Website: bh-photo
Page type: delivery-shipping
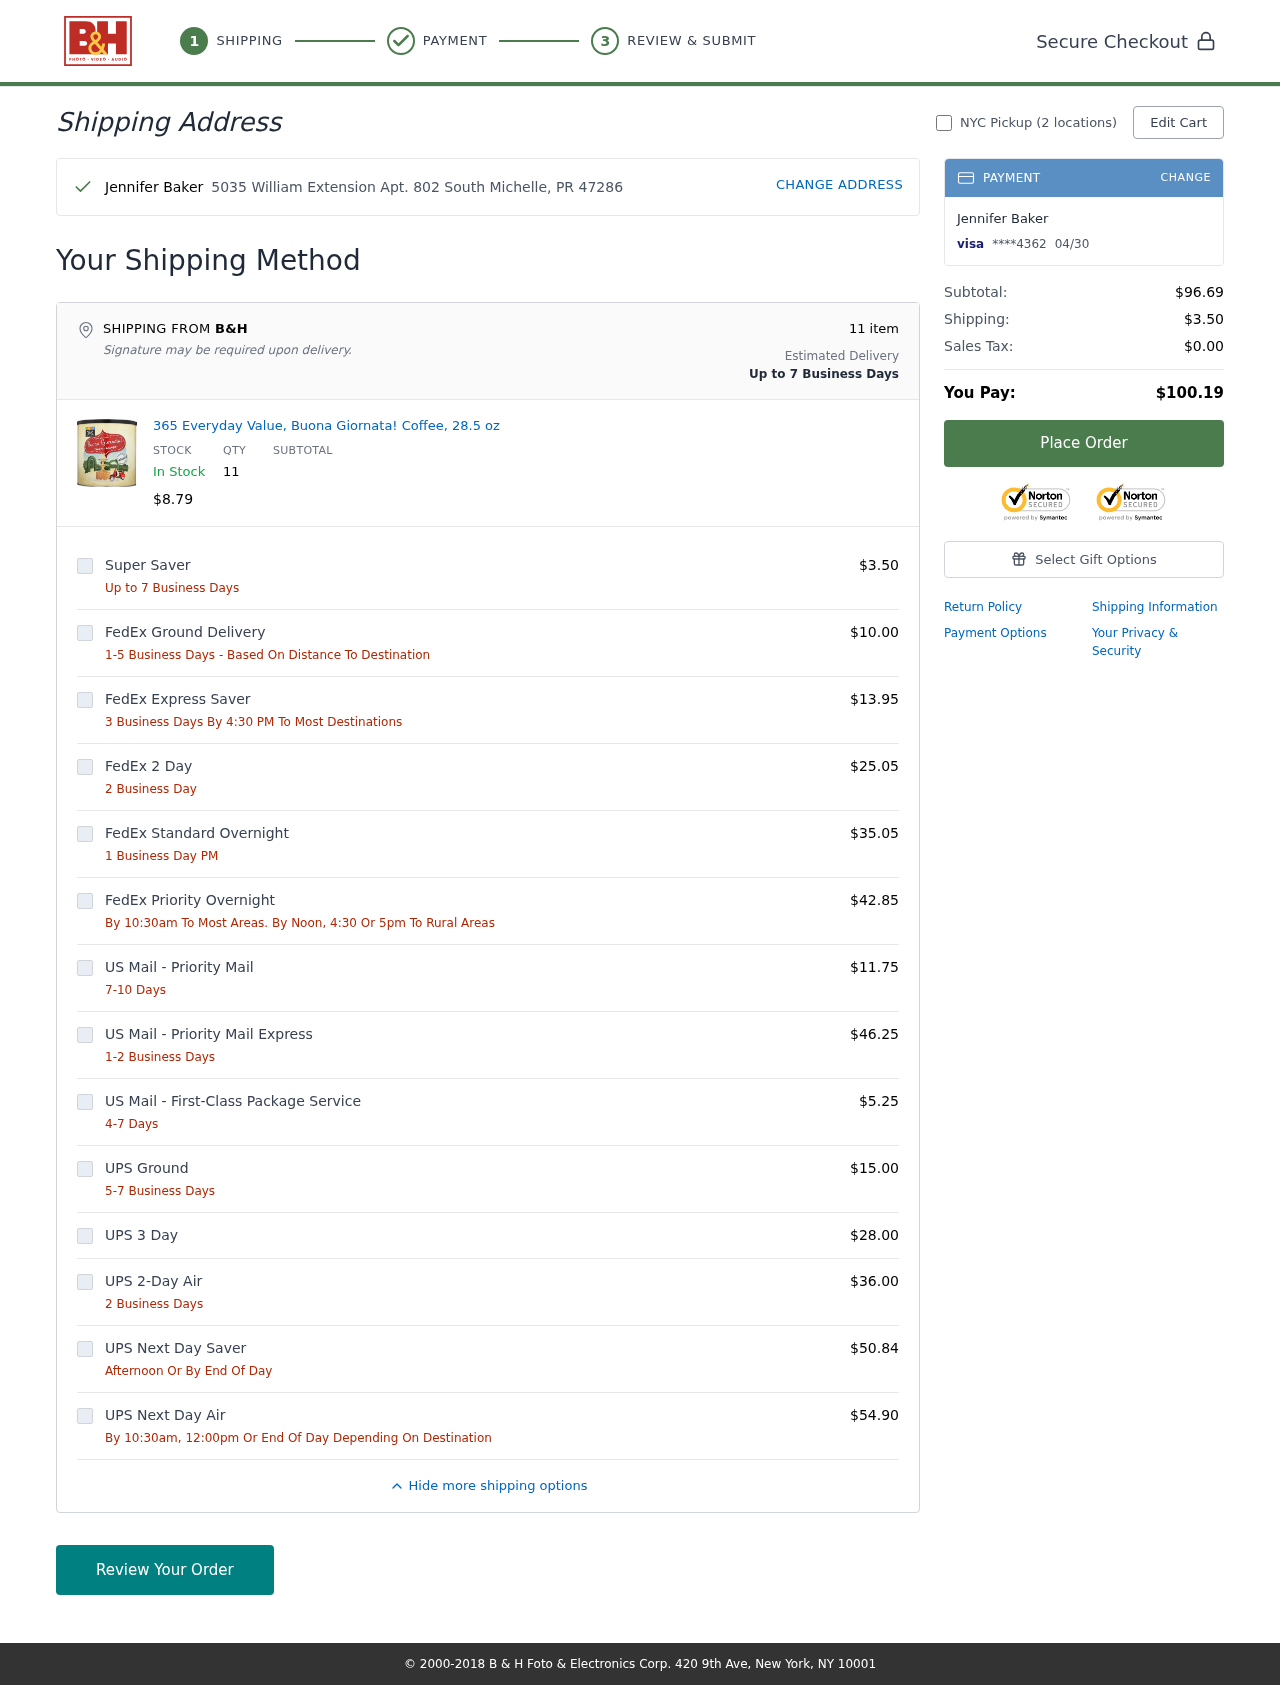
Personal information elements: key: PII_CARD_EXPIRY
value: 04/30
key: PII_CARD_LAST4
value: ****4362
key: PII_CARD_TYPE
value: visa
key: PII_CITY_STATE_ZIP
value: South Michelle, PR 47286
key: PII_FULLNAME
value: Jennifer Baker
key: PII_STREET
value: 5035 William Extension Apt. 802
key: PII_FIRSTNAME
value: Jennifer
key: PII_LASTNAME
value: Baker
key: PII_FULLNAME2
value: Jennifer Baker
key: PII_FULLNAME3
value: Jennifer Baker
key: PII_FIRSTNAME2
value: Jennifer
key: PII_FIRSTNAME3
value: Jennifer
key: PII_LASTNAME2
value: Baker
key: PII_LASTNAME3
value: Baker
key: PII_FIRSTNAME_DERIVED
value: Jennifer
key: PII_LASTNAME_DERIVED
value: Baker
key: PII_FULLNAME_DERIVED
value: Jennifer Baker
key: PII_NAME_FULL_DERIVED
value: Jennifer Baker
Product elements: key: PRODUCT1_NAME
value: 365 Everyday Value, Buona Giornata! Coffee, 28.5 oz
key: PRODUCT1_PRICE
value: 8.79
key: PRODUCT1_QUANTITY
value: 11
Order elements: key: ORDER_NUM_ITEMS
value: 11
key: ORDER_SUBTOTAL
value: $96.69
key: ORDER_SHIPPING_COST
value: $3.50
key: ORDER_TAX
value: $0.00
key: ORDER_TOTAL
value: $100.19